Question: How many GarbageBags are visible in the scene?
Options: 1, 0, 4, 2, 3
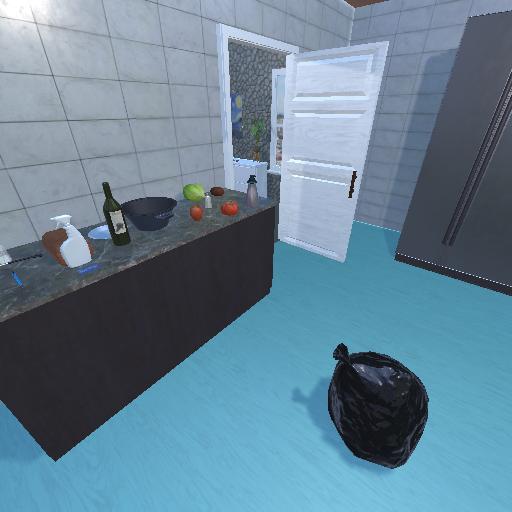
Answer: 1